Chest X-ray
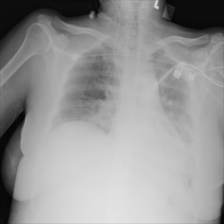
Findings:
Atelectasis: negative
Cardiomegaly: negative
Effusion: negative
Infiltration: positive
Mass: negative
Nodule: negative
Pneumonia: negative
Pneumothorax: negative
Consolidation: negative
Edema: negative
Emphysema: negative
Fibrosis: negative
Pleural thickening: negative
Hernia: negative